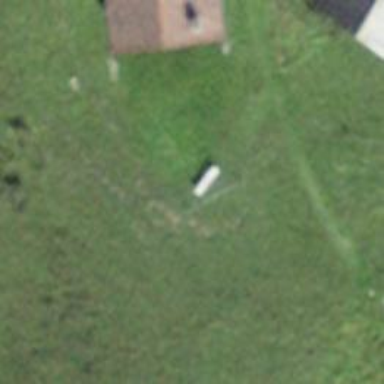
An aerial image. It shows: Bench for seating.